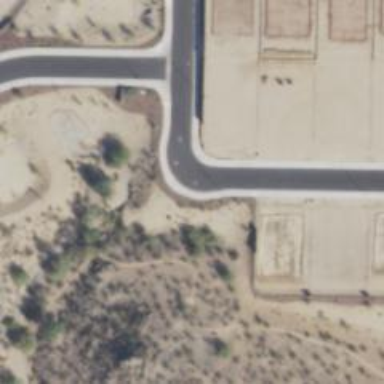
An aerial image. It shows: Turning circle on the road.